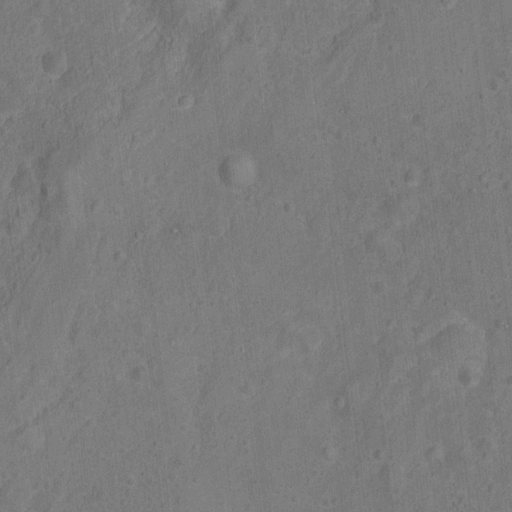
Classes present: Background